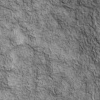
Atmospheric dust classification: not_dusty